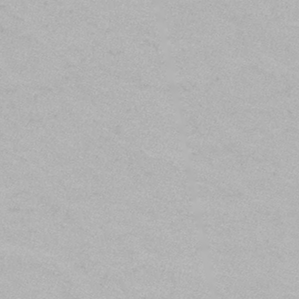
Label: frost